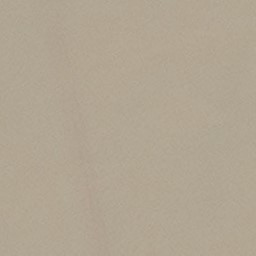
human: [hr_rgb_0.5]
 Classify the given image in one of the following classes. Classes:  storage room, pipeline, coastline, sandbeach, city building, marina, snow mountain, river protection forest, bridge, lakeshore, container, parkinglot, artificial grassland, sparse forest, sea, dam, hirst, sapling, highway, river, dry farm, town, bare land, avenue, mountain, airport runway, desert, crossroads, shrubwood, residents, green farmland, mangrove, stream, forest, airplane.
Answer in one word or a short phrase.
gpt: desert